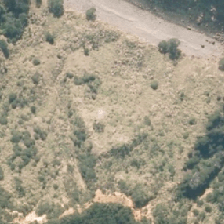
Land cover: low_producing_grassland